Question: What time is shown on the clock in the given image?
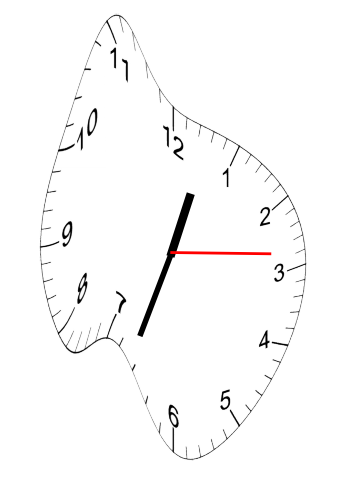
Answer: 12:33:14